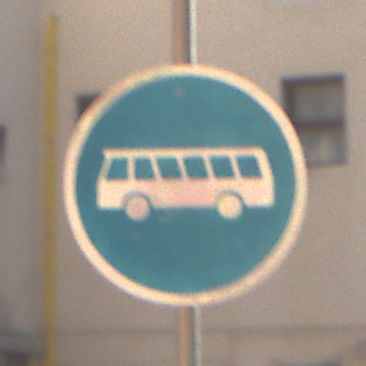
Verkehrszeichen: Busssonderstreifen
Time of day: MorningAfternoon
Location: Outdoor (Urban)
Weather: Clear
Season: NotSpecified
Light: Natural